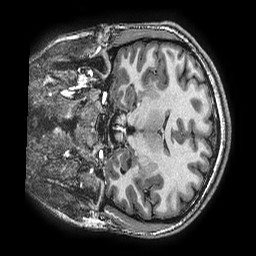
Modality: T1w
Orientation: coronal
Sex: female
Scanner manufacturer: ge
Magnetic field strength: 3 T
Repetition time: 0.0077 s
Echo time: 0.003436 s